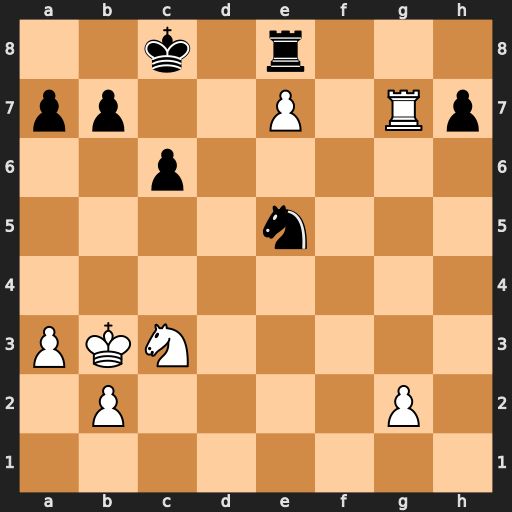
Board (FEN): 2k1r3/pp2P1Rp/2p5/4n3/8/PKN5/1P4P1/8
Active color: w
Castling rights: -
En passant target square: -
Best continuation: Ne4 Ng6 Nd6+ Kd7 Nxe8